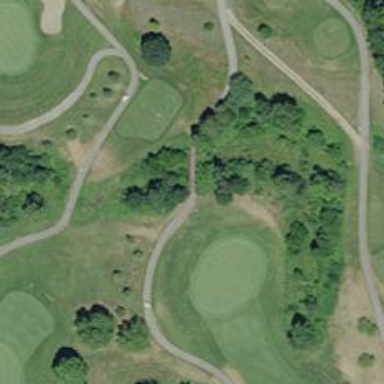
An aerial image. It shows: Service road that includes bridge over golf cart path.